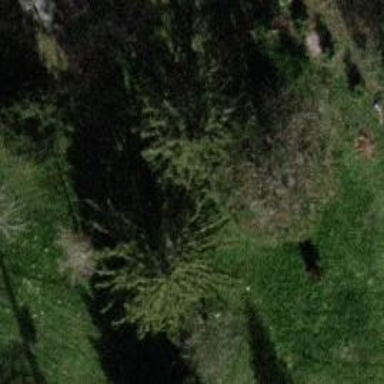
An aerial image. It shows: Evergreen needle-leaved tree.